Question: 'JTextfield' does not show korean charaters properly. It shows empty boxes in instead of characters. Here is the screenshot of my application.

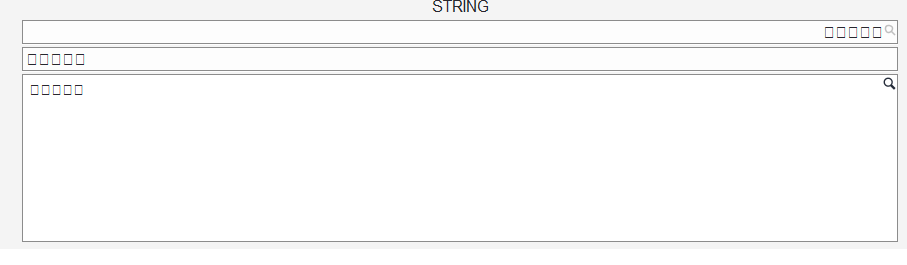
Answer: Thats because of the fonts that you used.
According to this <URL> Korean letters is not supported by font.
> Note that of the writing systems that are generally fully supported by
the JRE, the Lucida fonts do not support Chinese (Simplified), Chinese
(Traditional), Japanese, and Korean.
So if you use the fonts that support the korean language, it will work properly.